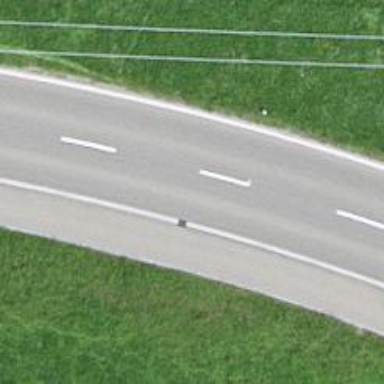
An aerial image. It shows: Paved tertiary road.